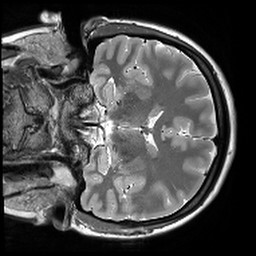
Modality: T2starw
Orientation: coronal
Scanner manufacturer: siemens
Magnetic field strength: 3 T
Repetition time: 9.86 s
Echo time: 0.05 s